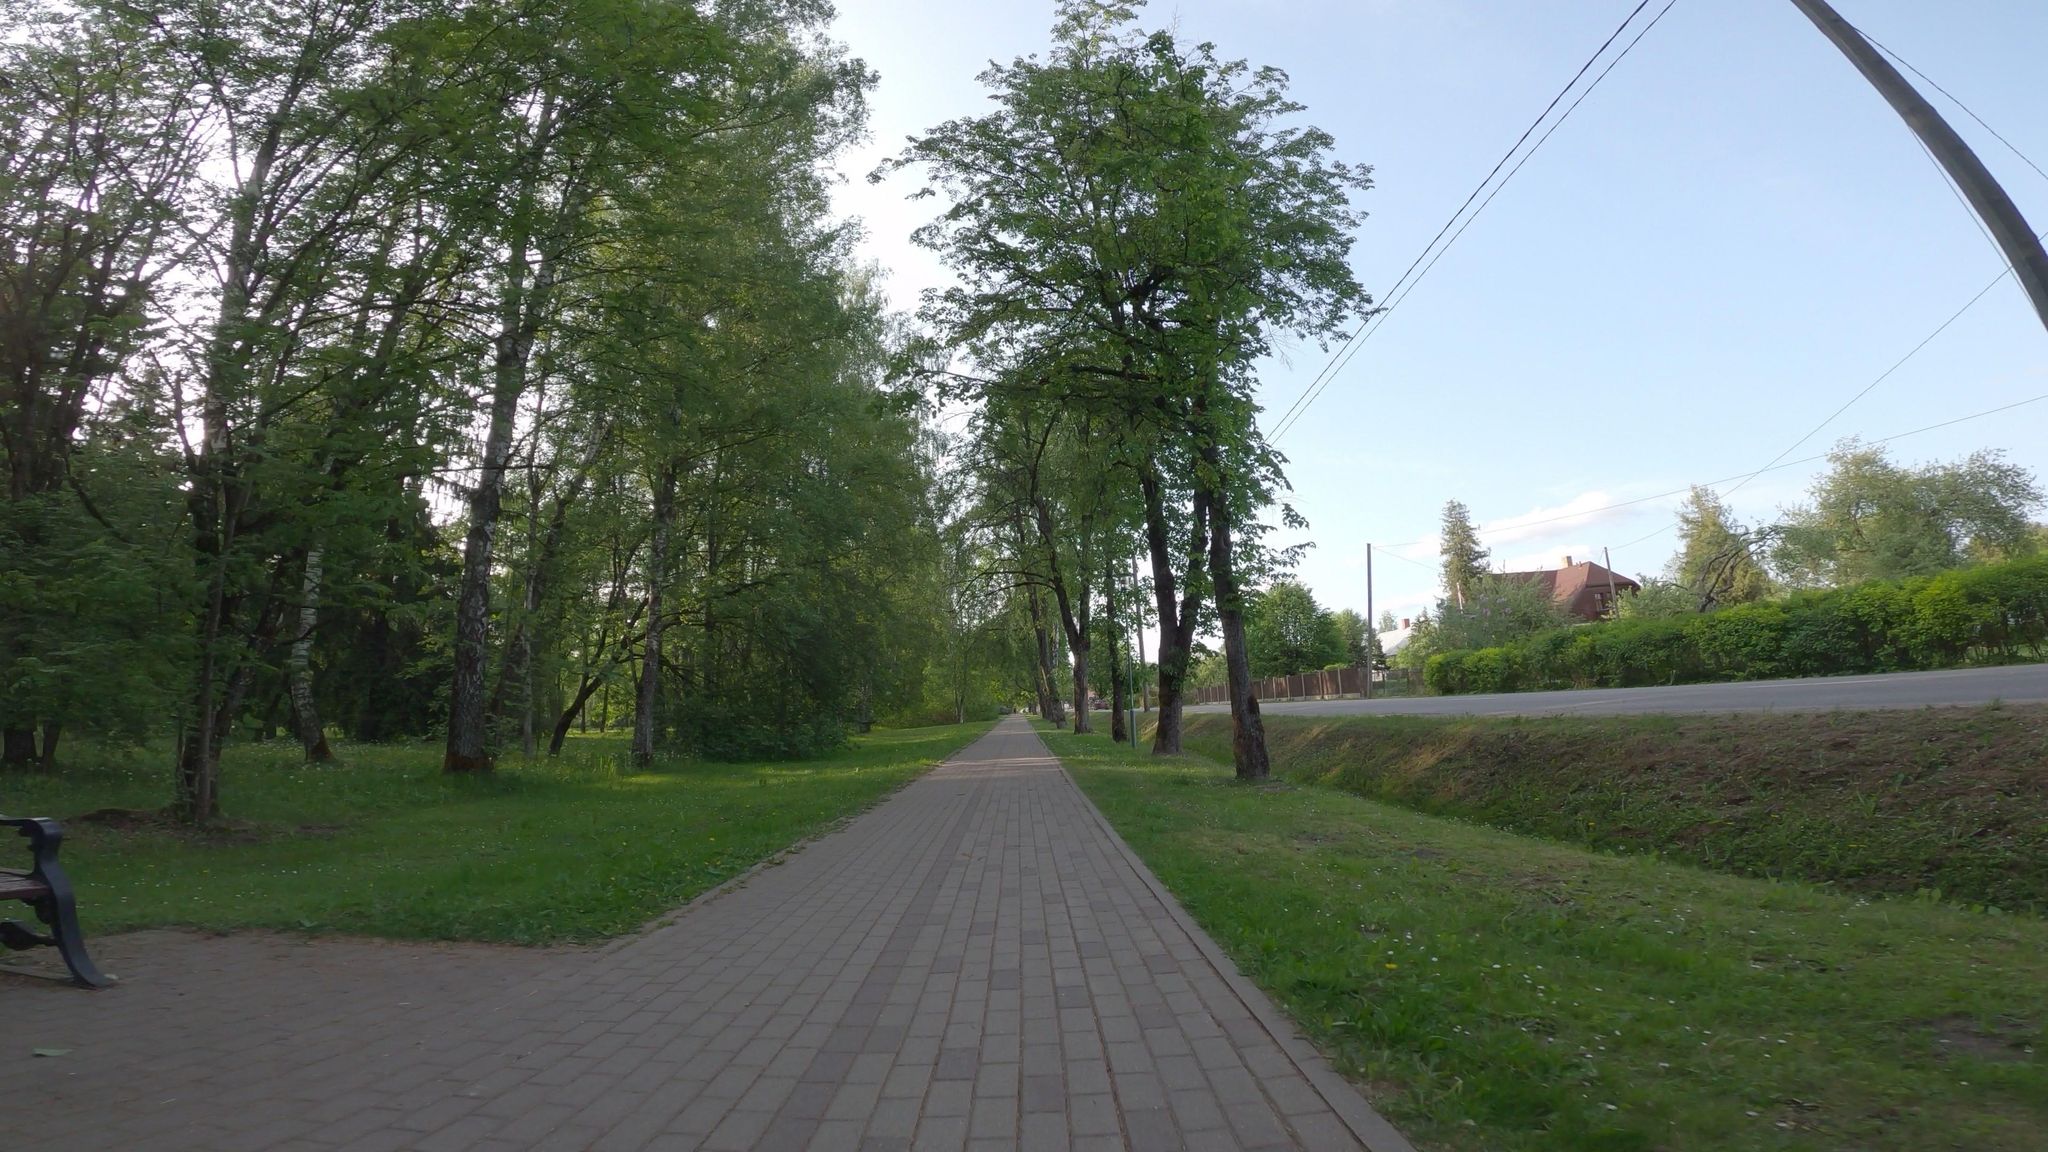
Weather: clear
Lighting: day
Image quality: good
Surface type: cycling surface
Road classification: cycleway
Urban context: rural cluster
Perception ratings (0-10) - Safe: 8.02, Lively: 5.62, Beautiful: 8.4, Boring: 4.35, Depressing: 2.94, Wealthy: 4.81